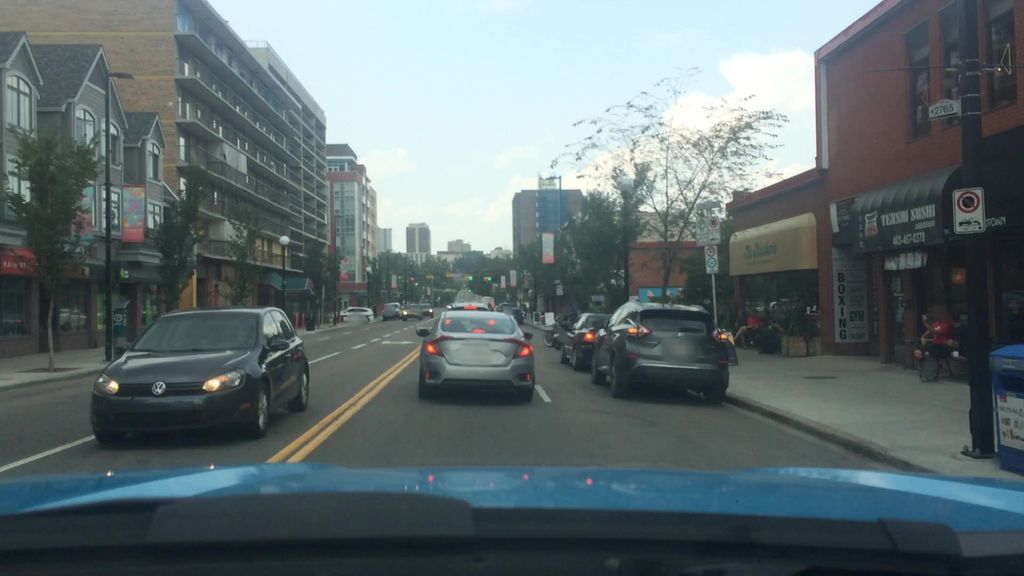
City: calgary